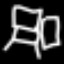
Label: chair